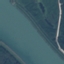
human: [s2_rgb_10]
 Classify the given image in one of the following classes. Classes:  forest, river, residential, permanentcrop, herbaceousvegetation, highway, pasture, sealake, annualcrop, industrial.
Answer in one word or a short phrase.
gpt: River